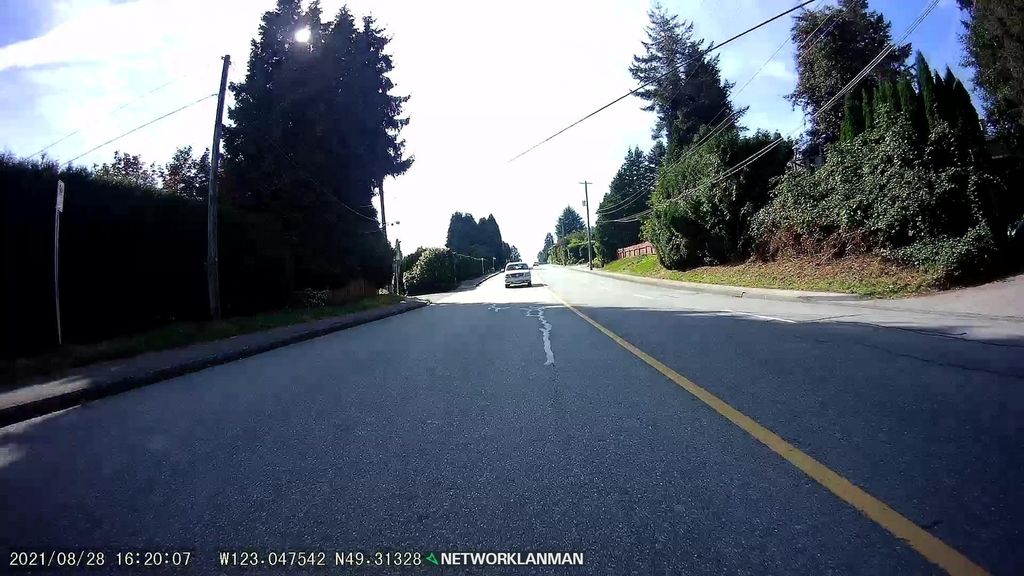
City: vancouver